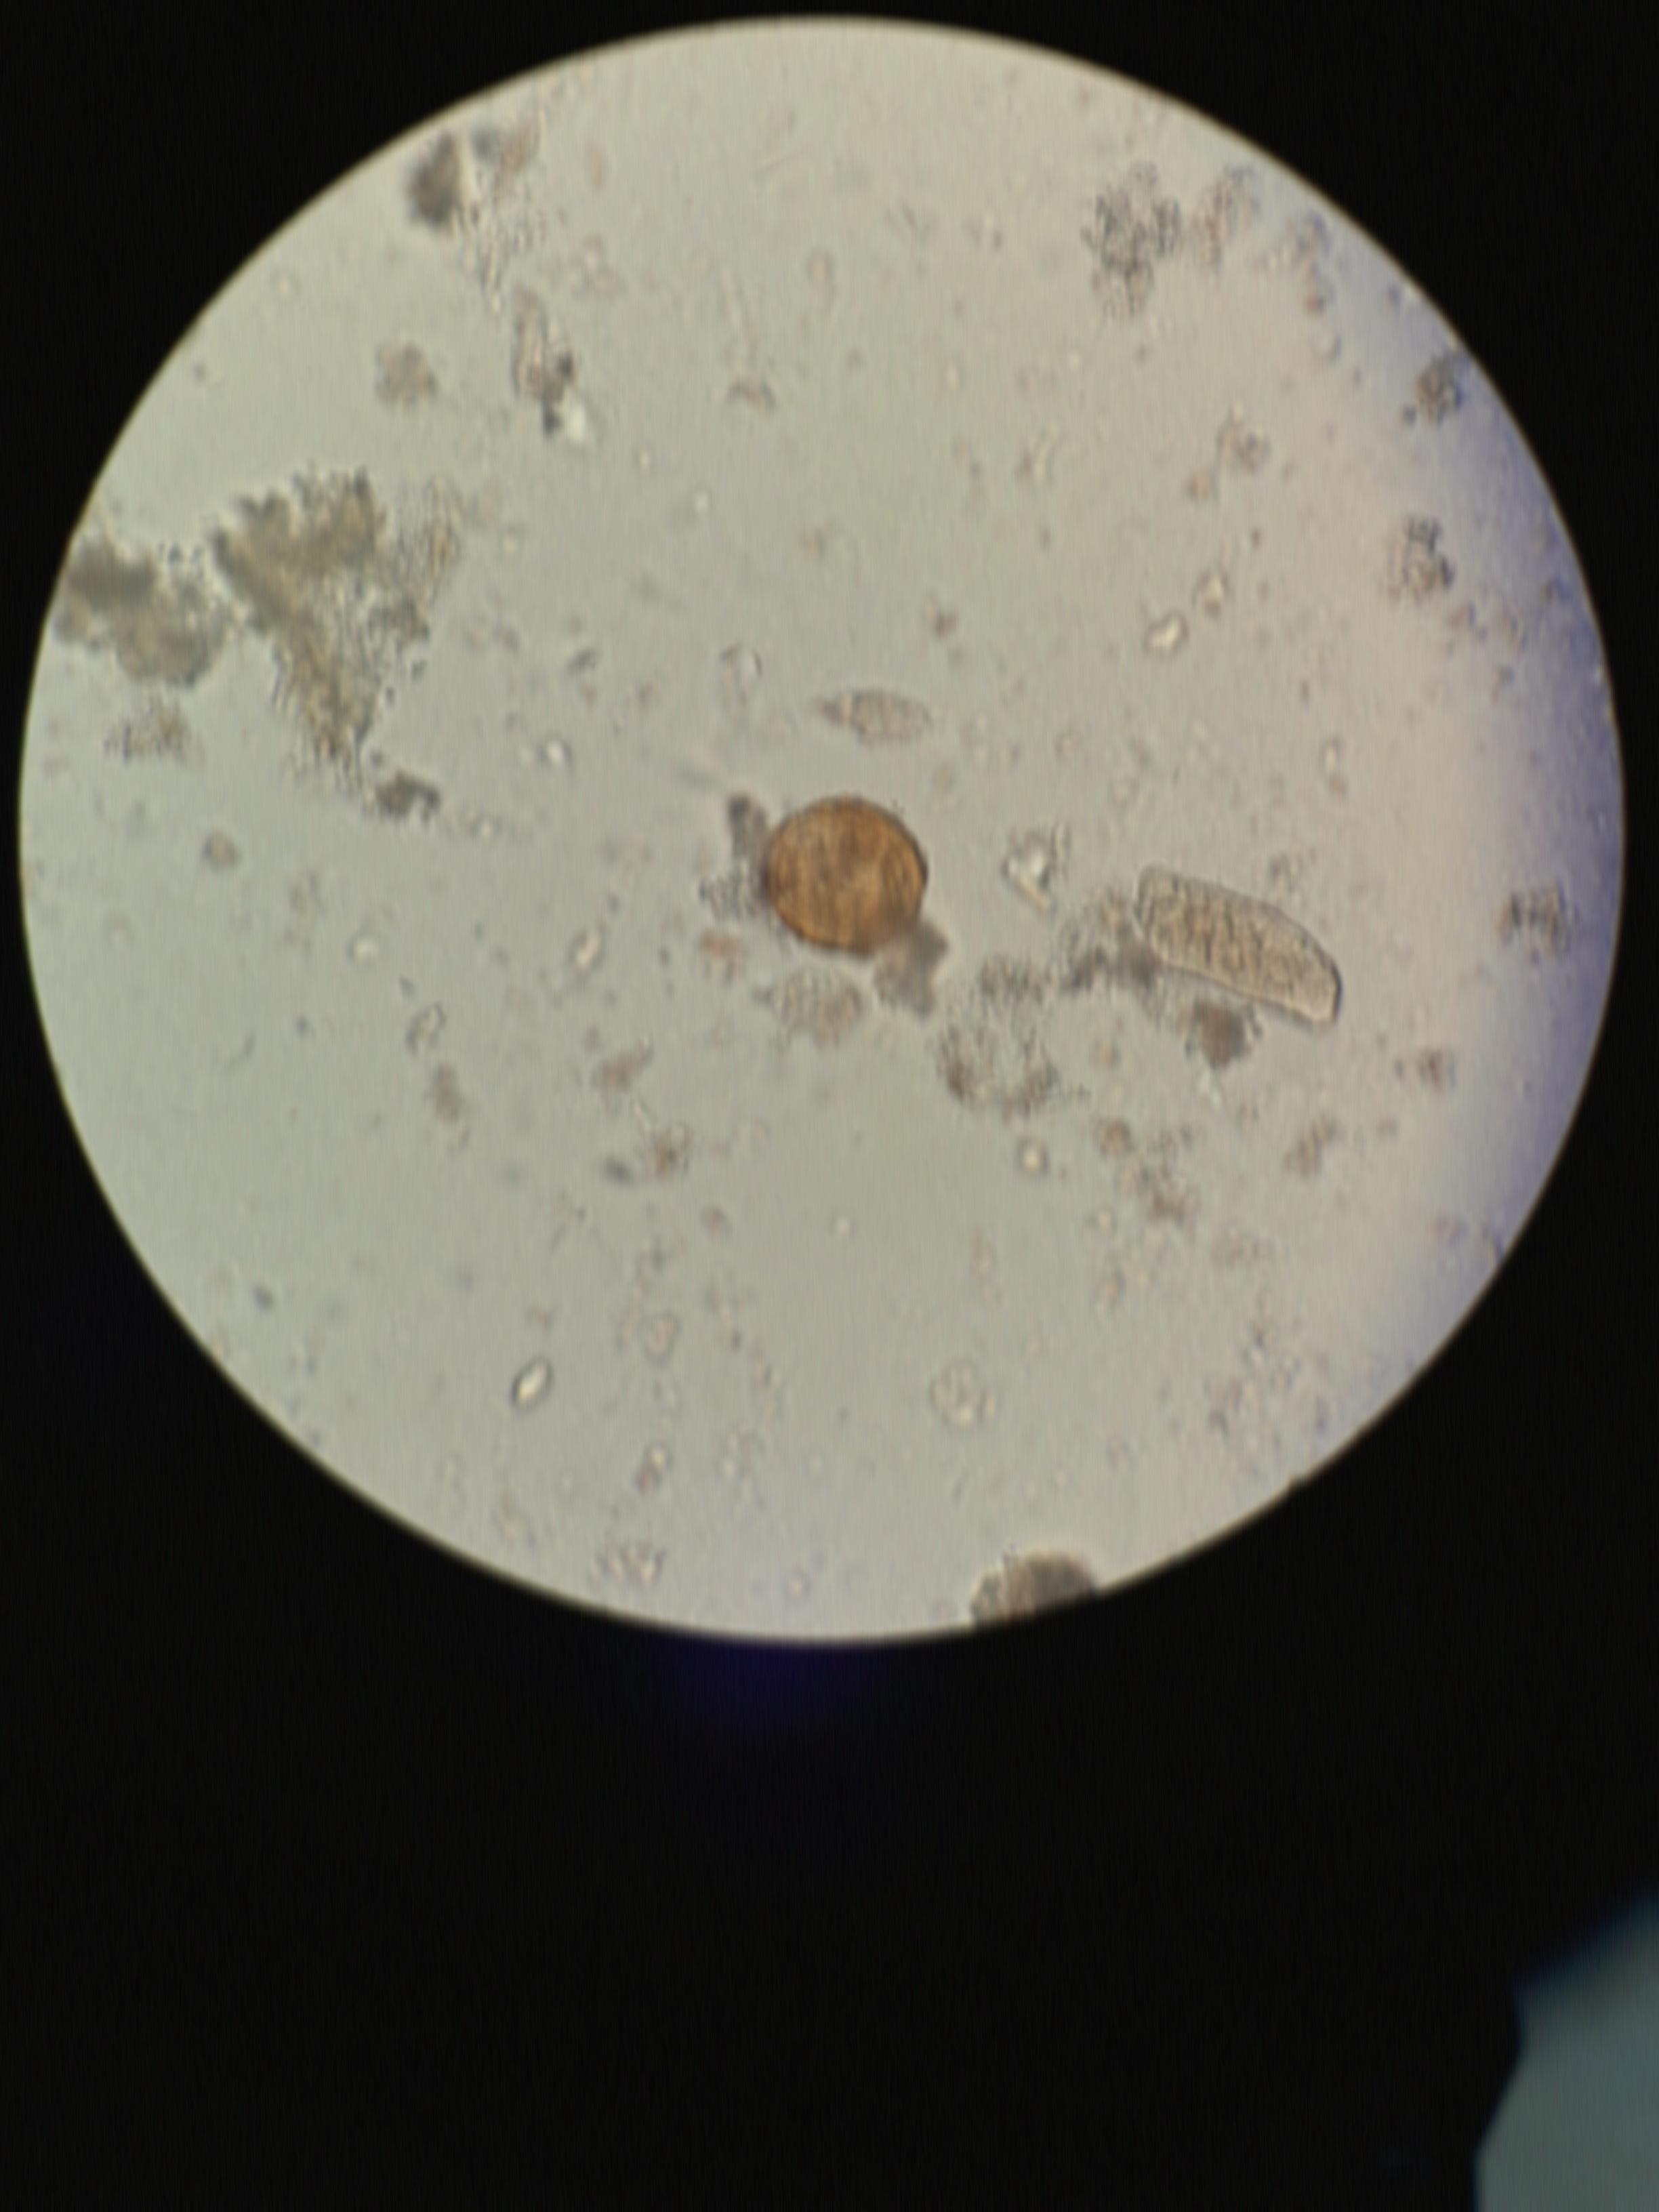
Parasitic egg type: Ascaris lumbricoides